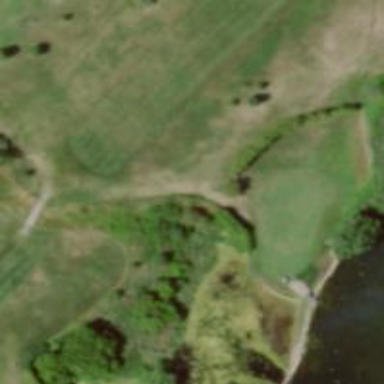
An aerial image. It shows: View of golf hole.